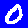
Digit: 0